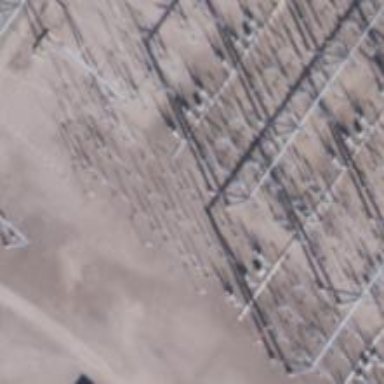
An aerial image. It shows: Switch used for power control.